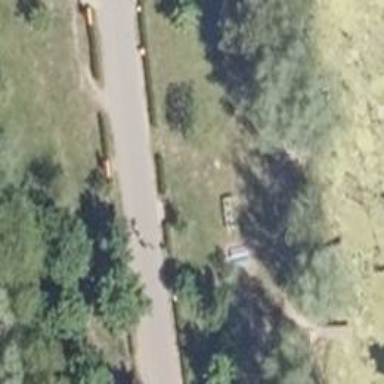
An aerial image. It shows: Picnic site for tourists.